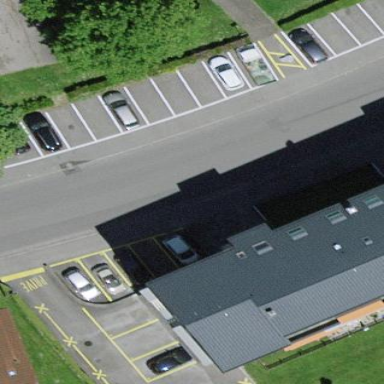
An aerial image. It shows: Street-side parking lot with asphalt surface.